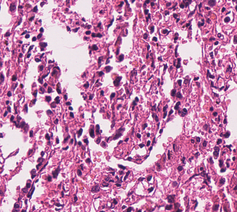
Tumor epithelial tissue: no
Tumor-associated stroma tissue: no
Normal tissue: yes